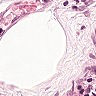
Metastatic tissue present: no